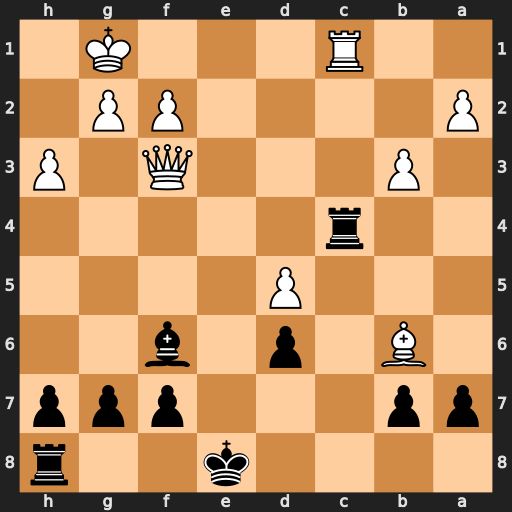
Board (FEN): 4k2r/pp3ppp/1B1p1b2/3P4/2r5/1P3Q1P/P4PP1/2R3K1
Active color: b
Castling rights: k
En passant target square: -
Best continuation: Rxc1+ Kh2 Be5+ g3 axb6